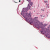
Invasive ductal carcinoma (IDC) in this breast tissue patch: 0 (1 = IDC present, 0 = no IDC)